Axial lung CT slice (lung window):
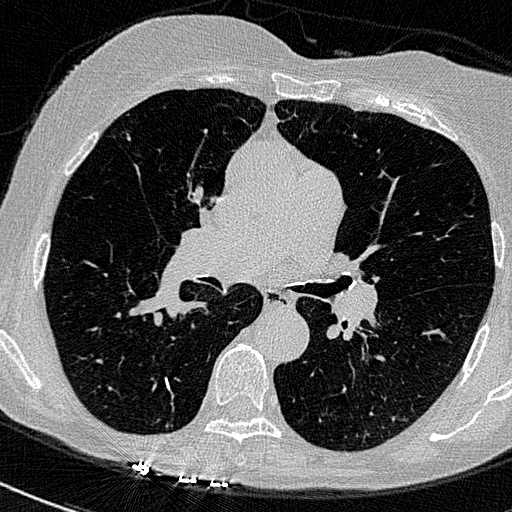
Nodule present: no